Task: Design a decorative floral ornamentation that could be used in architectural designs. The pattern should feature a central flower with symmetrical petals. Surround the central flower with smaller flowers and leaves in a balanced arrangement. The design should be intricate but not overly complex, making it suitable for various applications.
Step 1486:
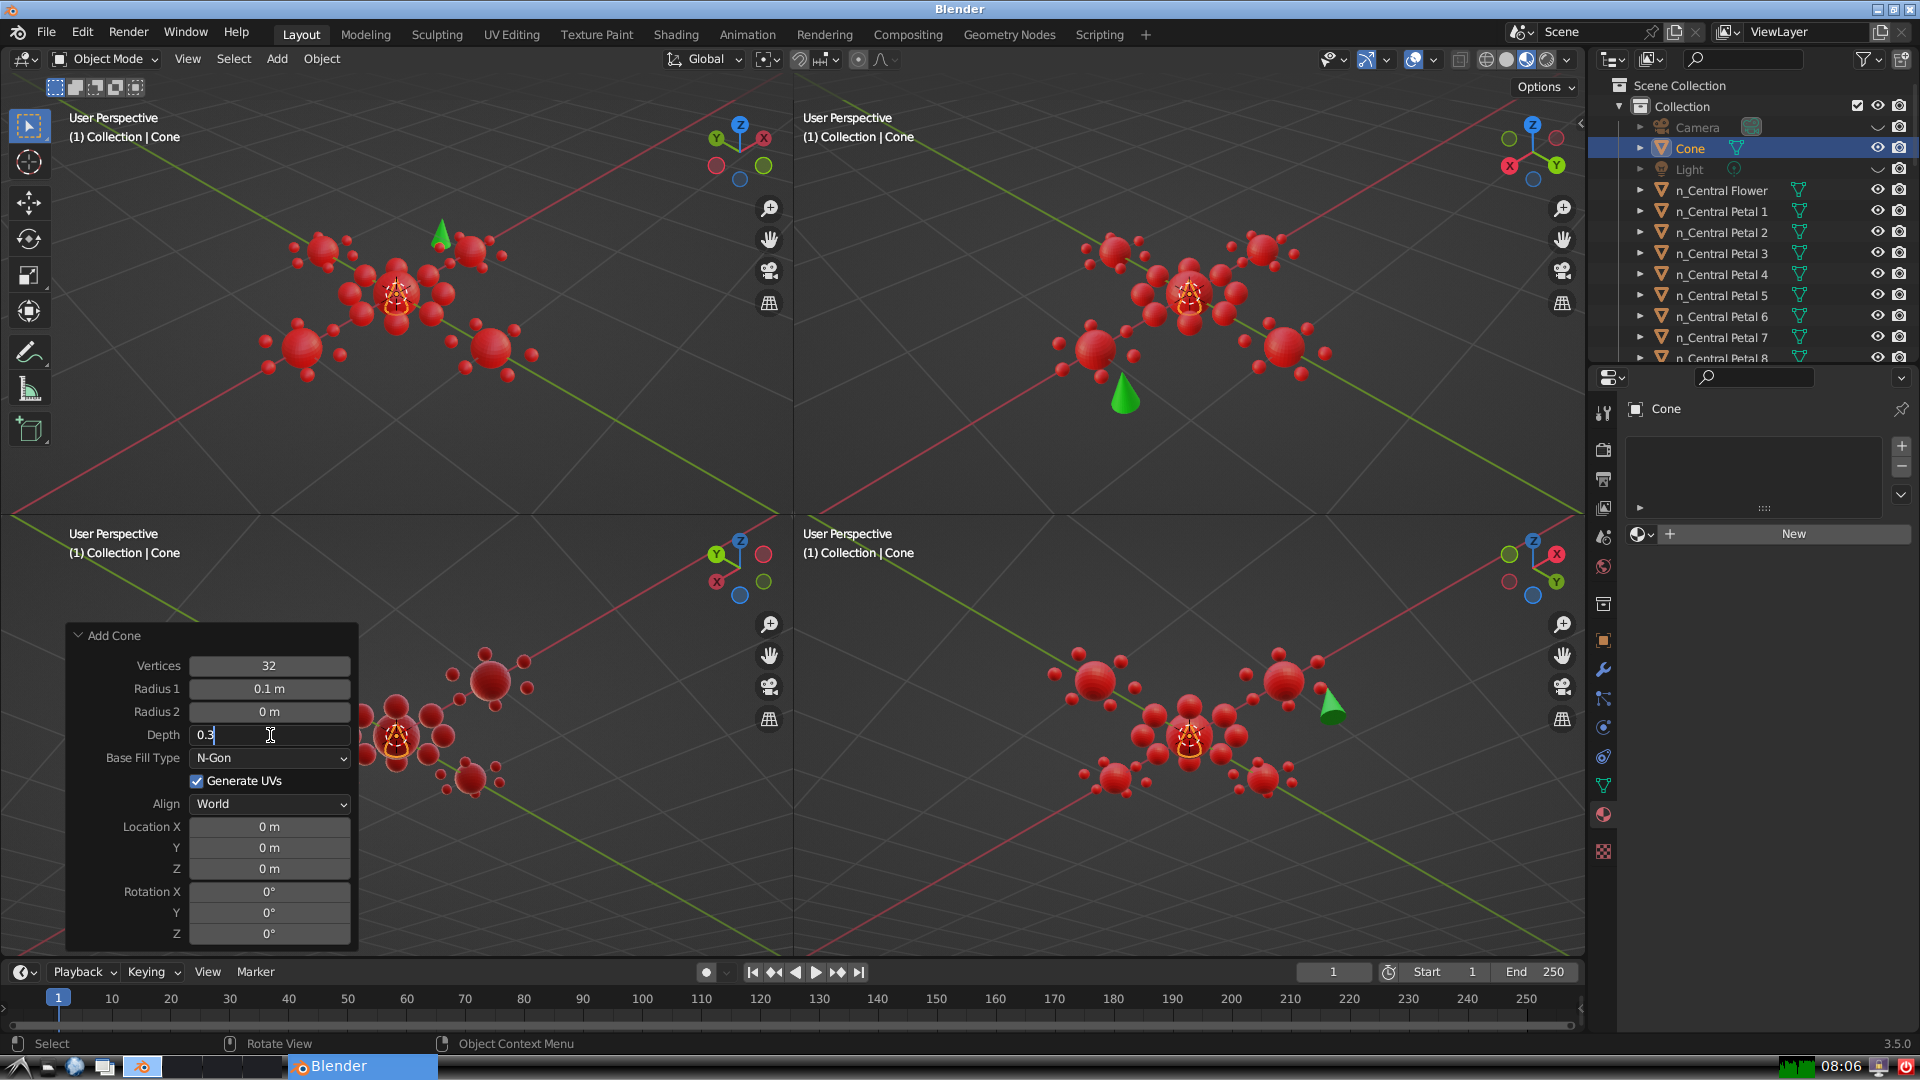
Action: {"key_press": ['Return']}